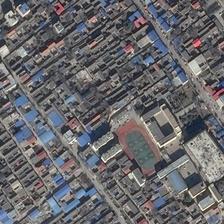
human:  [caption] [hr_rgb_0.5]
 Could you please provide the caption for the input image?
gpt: many crowded buildings are around a playground with three basketball fields in it .

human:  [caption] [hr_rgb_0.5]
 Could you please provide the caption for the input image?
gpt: a small badminton field locate in the center of houses .

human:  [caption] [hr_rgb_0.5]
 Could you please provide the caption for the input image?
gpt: a playground with three basketball fields in it is surroundeded by many crowded buildings .

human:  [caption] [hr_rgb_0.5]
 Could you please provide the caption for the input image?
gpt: a field which is made up of three basketball courts is surrounded by orderless houses .

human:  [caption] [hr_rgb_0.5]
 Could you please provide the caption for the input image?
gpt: a playground with three basketball fields in it and several cars next to it is surrounded by many houses .